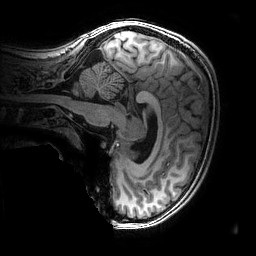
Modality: T1w
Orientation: sagittal
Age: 16
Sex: female
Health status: ill
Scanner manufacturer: ge
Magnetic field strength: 3 T
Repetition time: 0.007664 s
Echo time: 0.00342 s